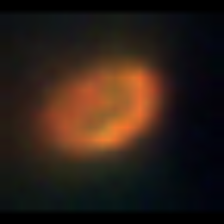
Taxon: NanoPlankton
Group: Other